Field crop: tomato
Growth stage: 1
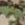
Species: solanum